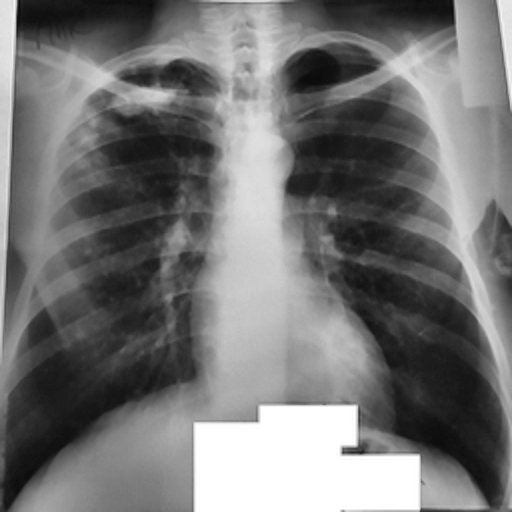
Finding: TUBERCULOSIS